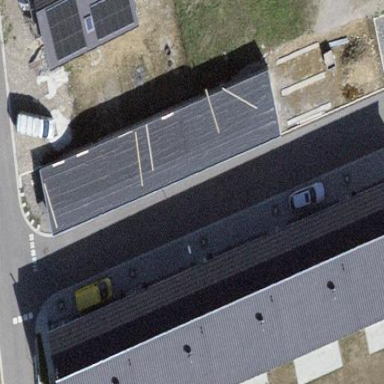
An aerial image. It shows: Carport building.